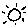
Label: sun